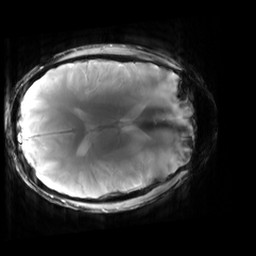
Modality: T2starw
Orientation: axial
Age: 27
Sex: male
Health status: healthy
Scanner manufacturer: siemens
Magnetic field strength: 3 T
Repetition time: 0.7 s
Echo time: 0.02 s